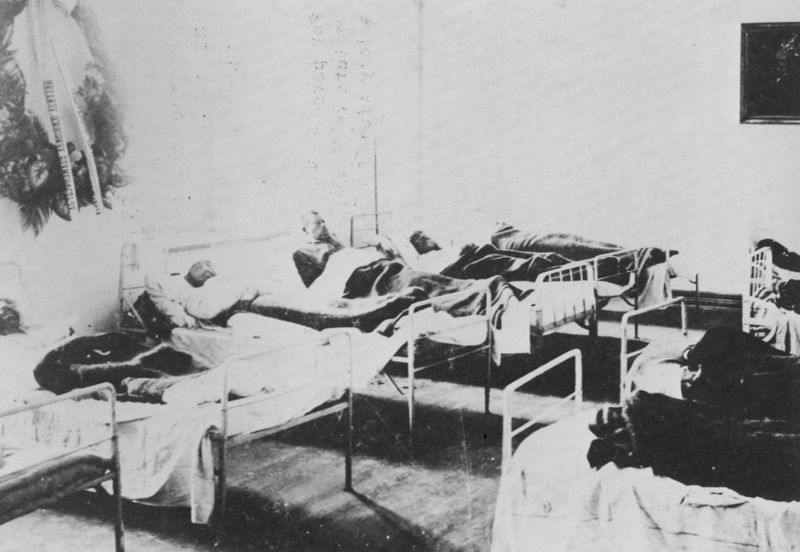
Titel: Opfer des Pogroms in einem Krankenhaus
Künstler: Russischer Photograph
Standort: New York (New York)
Institution: Institute for Jewish Research
Schlagwörter: männer, schwarz, weiss, bild, gitter, boden, saal, krieg, bett, foto, fotografie, photographie, krank, kranz, seuche, kranke, krankenhaus, verwundete, decken, hospital, betten, weltkrieg, erster weltkrieg, lazaret, lazarett, eisenbett